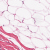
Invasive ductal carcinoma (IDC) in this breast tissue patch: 0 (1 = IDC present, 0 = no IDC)